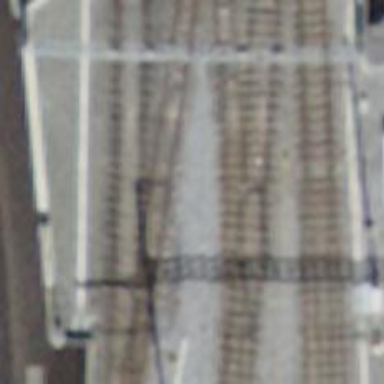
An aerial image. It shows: Narrow-gauge railway bridge with electrified contact lines crossing over yard.